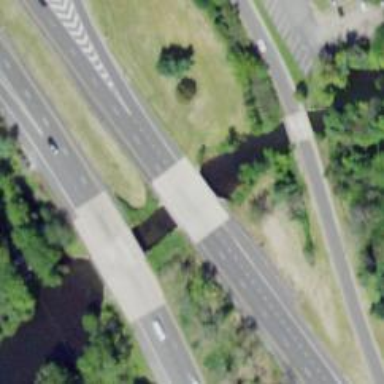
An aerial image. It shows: Urban freeway bridge over motorway.